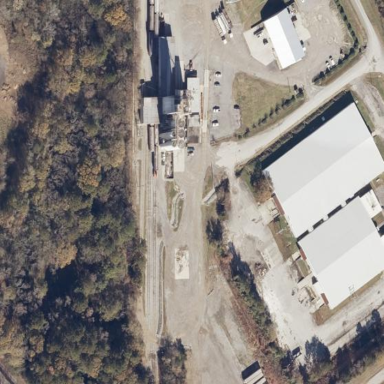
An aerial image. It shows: Industrial area designated for feed mill.